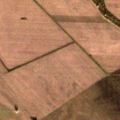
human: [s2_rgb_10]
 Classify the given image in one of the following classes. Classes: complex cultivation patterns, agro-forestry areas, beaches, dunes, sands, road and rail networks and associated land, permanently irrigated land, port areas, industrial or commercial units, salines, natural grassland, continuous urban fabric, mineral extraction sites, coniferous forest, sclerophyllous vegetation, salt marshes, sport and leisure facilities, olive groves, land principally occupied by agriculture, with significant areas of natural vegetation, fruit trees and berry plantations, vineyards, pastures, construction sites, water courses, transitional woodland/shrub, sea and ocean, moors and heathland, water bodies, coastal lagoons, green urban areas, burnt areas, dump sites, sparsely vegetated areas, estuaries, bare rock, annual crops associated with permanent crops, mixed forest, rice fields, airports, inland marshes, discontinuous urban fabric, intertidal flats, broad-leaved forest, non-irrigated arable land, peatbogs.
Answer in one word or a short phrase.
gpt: non-irrigated arable land